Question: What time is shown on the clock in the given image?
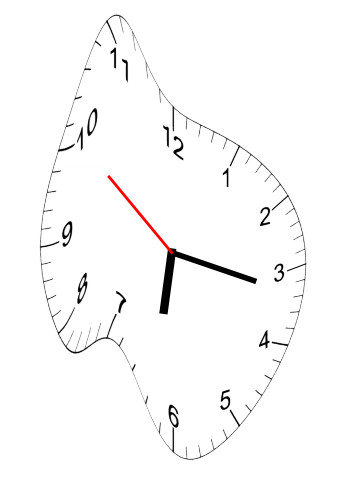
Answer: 06:16:51